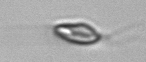
Label: Chrysochromulina